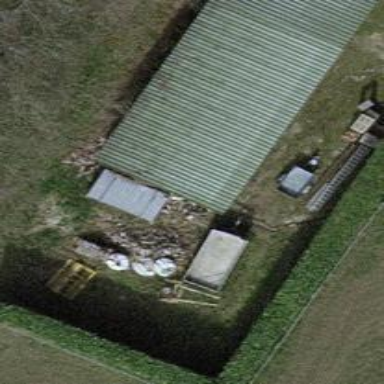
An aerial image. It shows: Farmyard area.